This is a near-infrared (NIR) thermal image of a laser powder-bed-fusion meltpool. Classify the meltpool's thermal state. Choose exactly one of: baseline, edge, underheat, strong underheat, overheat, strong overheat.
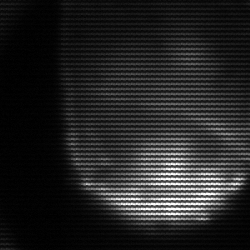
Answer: edge